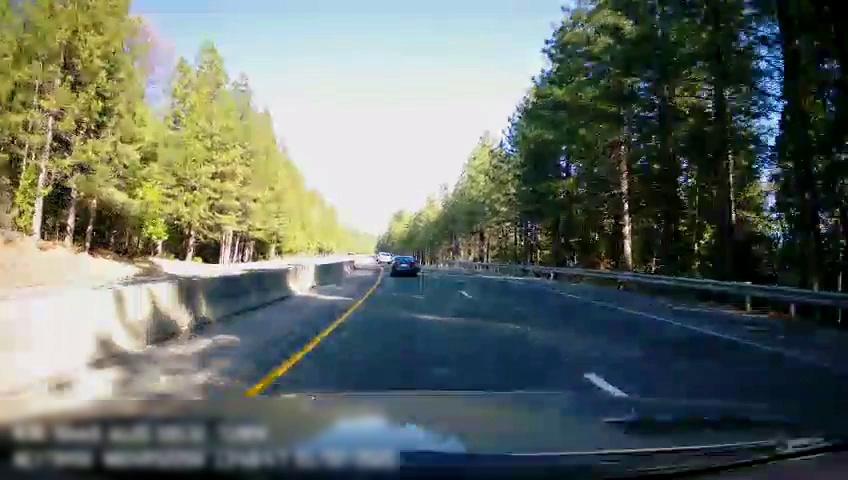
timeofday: Day
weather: Sunny
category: Drivable Space
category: Drivable Space
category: Vehicles | Car
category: Vehicles | Car
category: Lanes | Current Lane
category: Lanes | Current Lane
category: Lanes | Alternate Lane